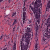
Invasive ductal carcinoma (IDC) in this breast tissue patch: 1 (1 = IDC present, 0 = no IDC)